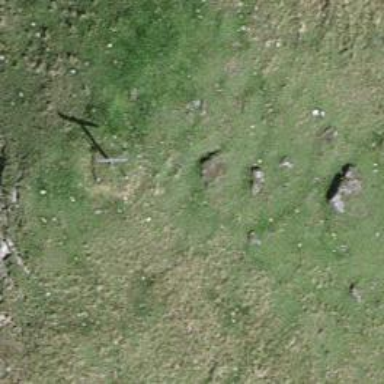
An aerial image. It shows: Wayside cross with historic significance.